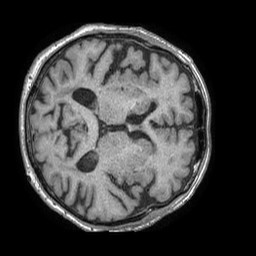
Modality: T1w
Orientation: axial
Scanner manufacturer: philips
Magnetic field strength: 1.5 T
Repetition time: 0.007835 s
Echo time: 0.003671 s